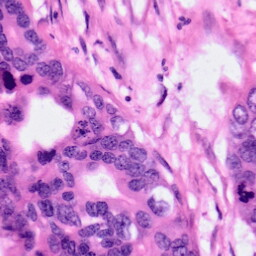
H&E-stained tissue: Pancreatic